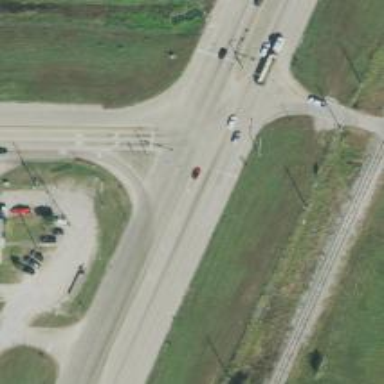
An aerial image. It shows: Frontage road connected to secondary link.